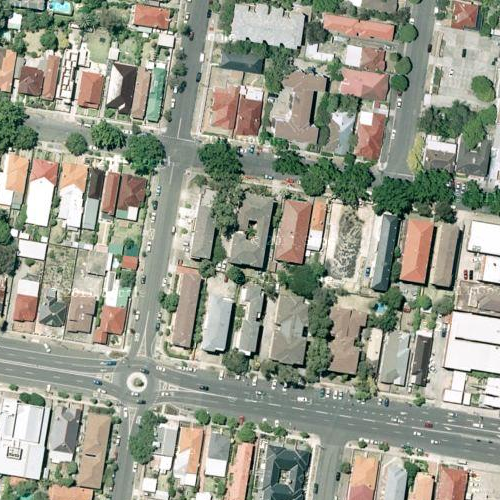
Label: sydney